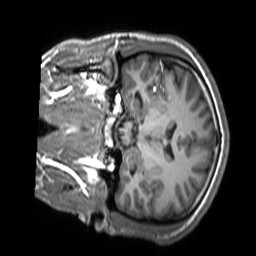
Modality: T1w
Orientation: coronal
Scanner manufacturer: siemens
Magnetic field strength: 3 T
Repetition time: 1.7 s
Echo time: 0.00239 s